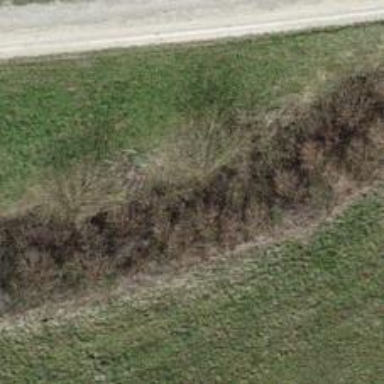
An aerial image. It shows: Ditch in the surroundings.